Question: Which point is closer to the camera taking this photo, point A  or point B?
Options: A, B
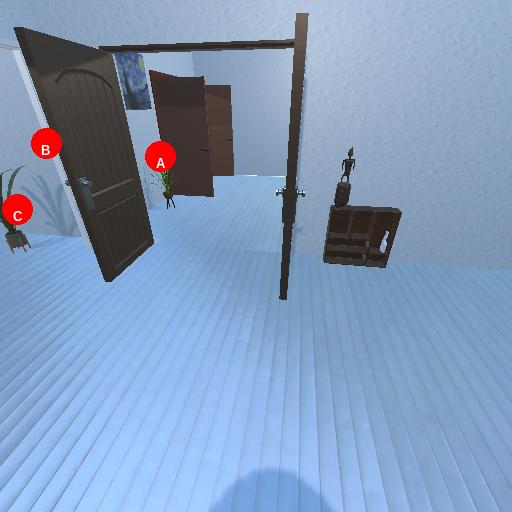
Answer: A